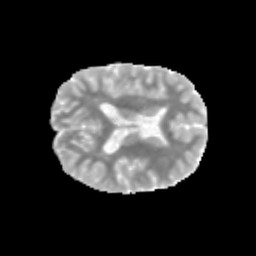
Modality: MD
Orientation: axial
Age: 12
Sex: male
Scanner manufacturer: siemens
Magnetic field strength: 3 T
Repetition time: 3.8 s
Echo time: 0.07 s